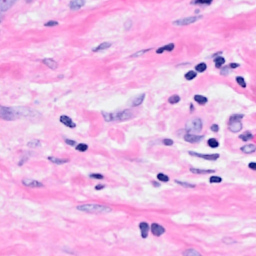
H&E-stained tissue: Breast